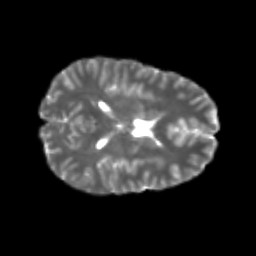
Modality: T2w
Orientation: axial
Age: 20
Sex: male
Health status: healthy
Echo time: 0.074 s